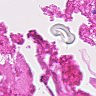
Metastatic tissue present: no